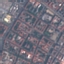
Land use / land cover class: Residential